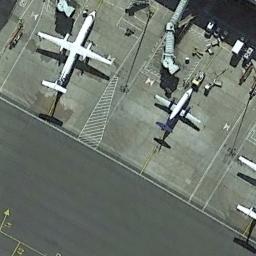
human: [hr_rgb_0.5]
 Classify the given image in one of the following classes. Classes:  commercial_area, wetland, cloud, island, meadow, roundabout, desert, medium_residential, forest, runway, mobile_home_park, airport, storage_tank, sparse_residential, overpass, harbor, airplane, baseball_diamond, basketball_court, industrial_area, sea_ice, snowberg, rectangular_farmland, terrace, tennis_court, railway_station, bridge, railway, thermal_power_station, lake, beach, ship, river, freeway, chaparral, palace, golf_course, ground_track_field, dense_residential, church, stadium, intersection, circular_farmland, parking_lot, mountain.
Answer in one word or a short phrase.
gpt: airplane